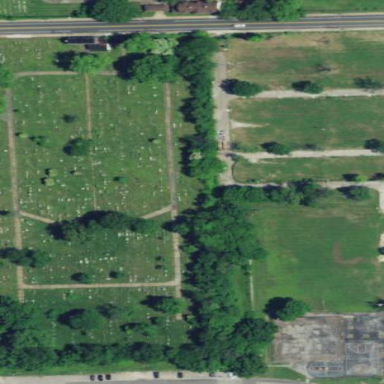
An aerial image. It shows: Cemetery.